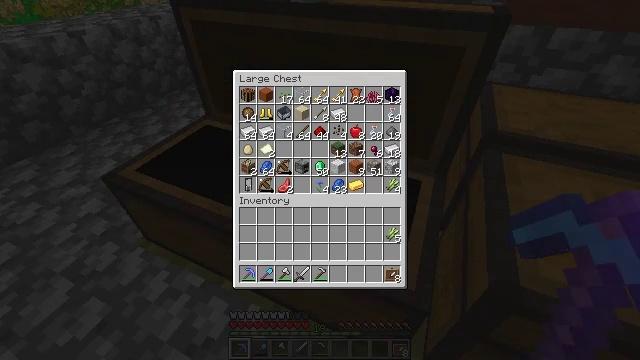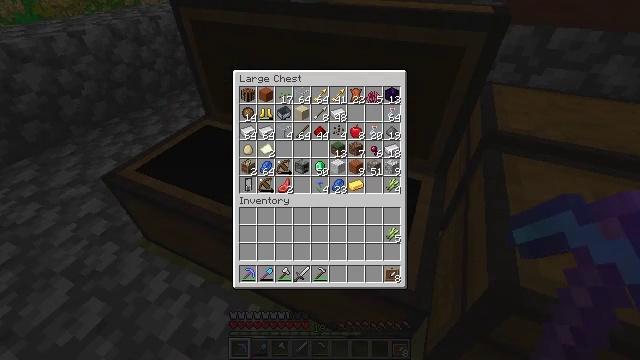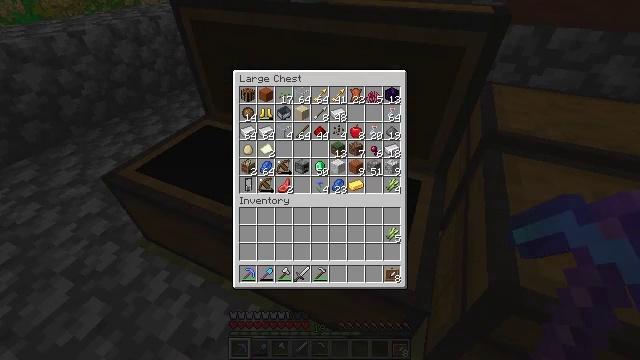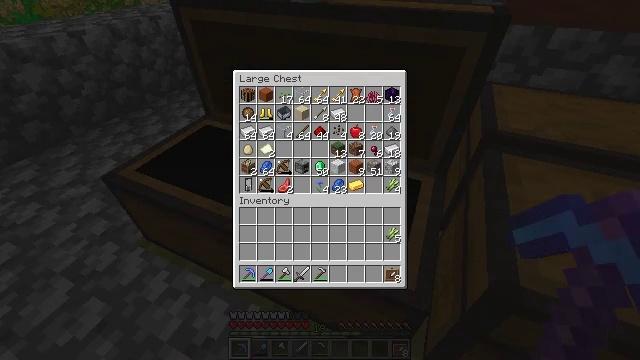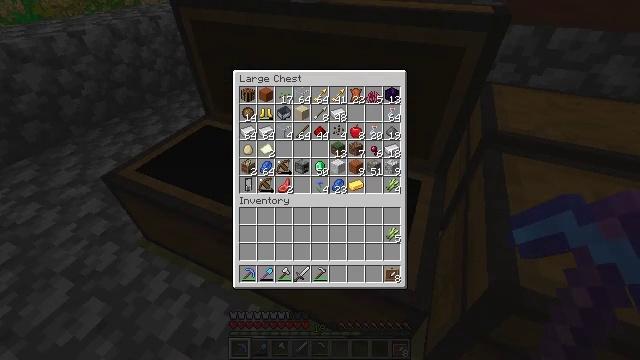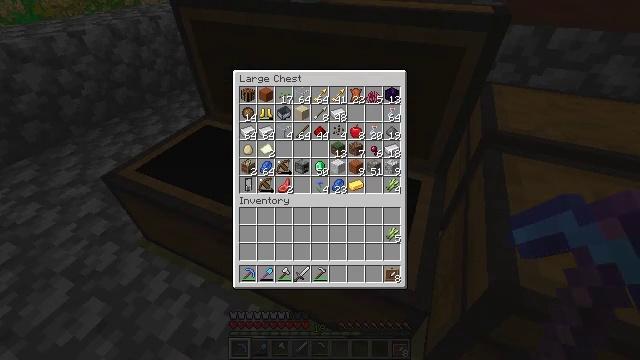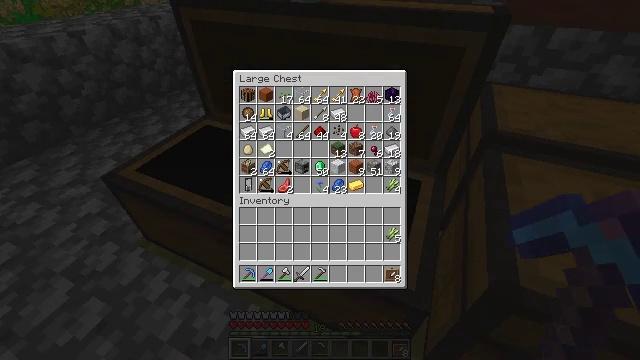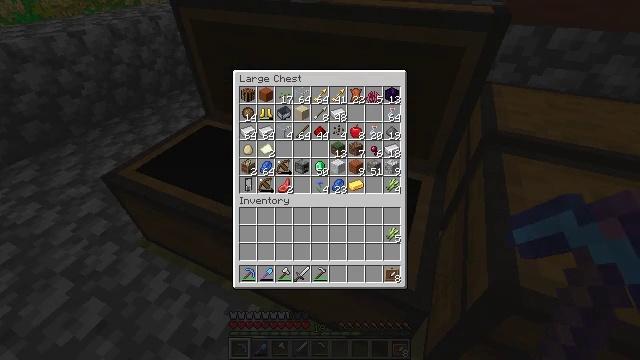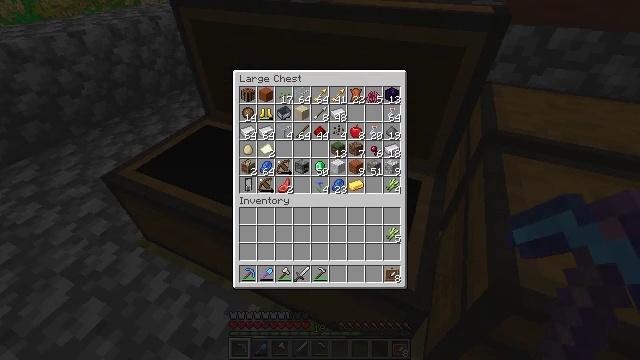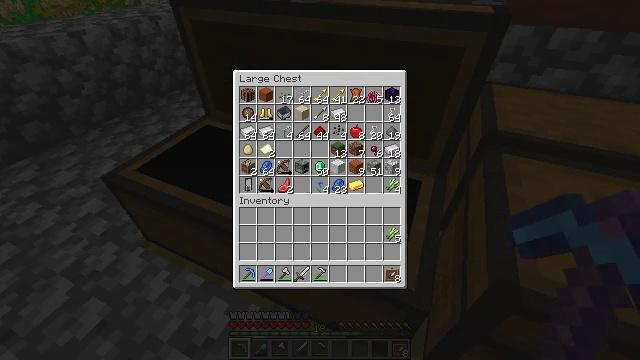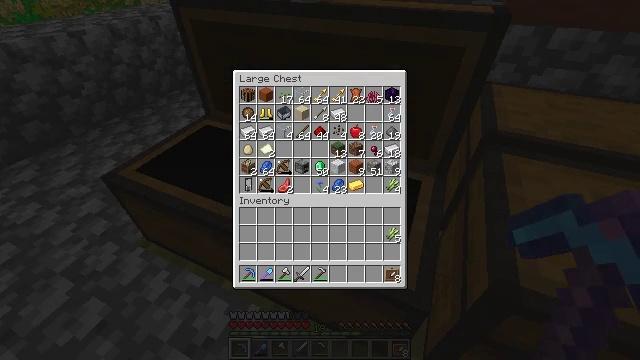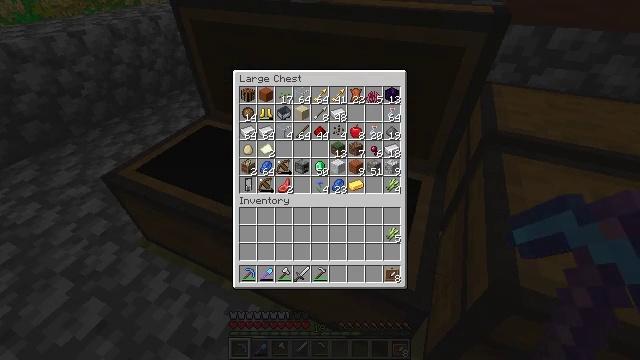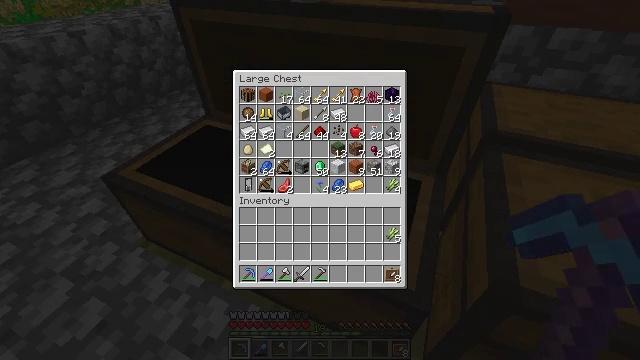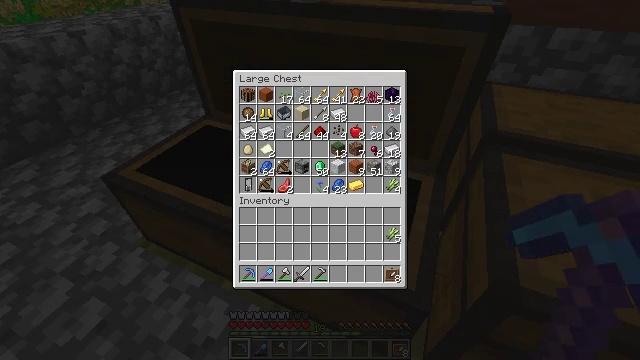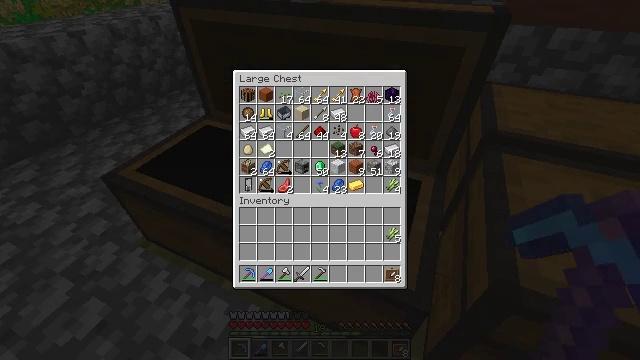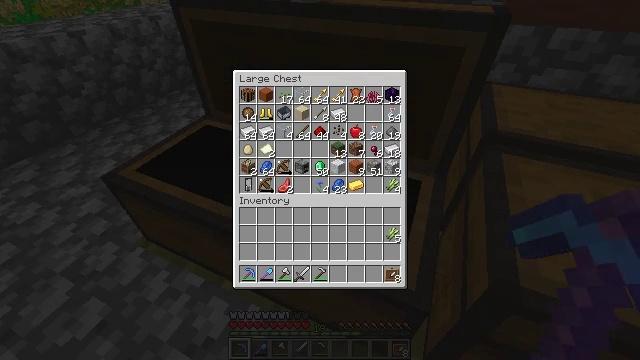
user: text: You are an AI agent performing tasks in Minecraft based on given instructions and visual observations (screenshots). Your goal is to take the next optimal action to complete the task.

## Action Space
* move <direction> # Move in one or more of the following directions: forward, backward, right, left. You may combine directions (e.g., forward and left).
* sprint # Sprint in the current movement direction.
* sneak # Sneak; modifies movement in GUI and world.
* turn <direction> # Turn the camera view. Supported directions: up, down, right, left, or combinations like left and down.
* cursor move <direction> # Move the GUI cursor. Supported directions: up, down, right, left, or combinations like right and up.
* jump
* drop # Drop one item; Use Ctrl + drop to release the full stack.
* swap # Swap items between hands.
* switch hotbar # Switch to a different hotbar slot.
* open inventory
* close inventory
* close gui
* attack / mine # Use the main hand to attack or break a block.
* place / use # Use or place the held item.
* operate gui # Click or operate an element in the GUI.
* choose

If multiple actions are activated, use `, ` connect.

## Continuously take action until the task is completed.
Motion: motion action
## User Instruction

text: Destroy the acacia wall sign for reuse.
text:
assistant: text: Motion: cursor move right
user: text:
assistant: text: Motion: no_op
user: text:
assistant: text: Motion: no_op
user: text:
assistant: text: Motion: no_op
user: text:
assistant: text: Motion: no_op
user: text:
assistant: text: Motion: cursor move right
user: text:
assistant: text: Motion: cursor move right
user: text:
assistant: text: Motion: no_op
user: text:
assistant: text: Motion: no_op
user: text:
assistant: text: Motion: no_op
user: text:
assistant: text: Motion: no_op
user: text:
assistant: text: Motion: no_op
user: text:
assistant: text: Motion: no_op
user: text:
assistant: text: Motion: no_op
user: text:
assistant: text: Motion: no_op
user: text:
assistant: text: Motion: no_op
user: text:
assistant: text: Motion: no_op
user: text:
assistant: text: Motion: no_op
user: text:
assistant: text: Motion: no_op
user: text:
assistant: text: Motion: no_op
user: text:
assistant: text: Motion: cursor move right
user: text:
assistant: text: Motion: cursor move right
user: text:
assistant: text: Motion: no_op
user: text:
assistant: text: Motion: no_op
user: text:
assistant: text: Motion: cursor move left
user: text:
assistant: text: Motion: cursor move left
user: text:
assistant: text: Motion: no_op
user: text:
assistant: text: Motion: no_op
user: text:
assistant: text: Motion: no_op
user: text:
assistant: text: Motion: no_op